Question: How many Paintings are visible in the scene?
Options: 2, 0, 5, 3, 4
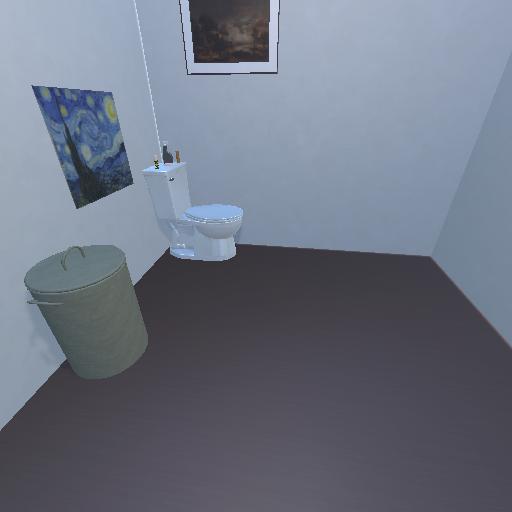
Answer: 2